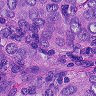
Metastatic tissue present: yes